Pattern: CutAssemble
Description: Randomly cut an image into several cells and shuffle the cells.
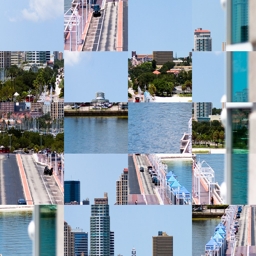
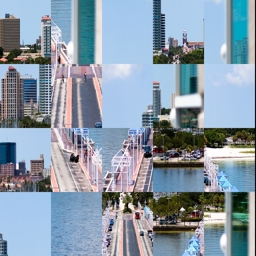
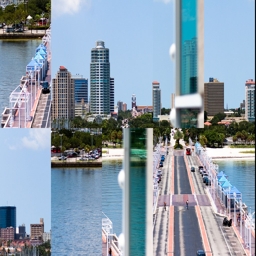
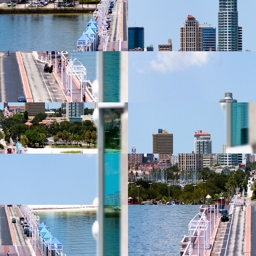